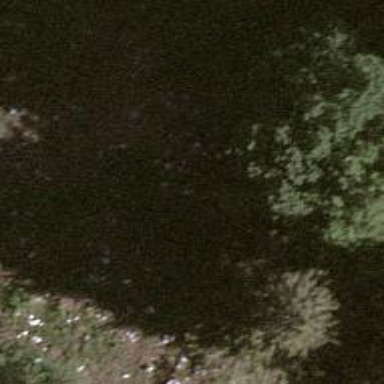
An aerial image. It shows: Single tag "natural: tree."